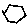
Label: hexagon